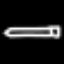
Label: pencil